Question: ## Background
- Multi threaded Core Data application - 'NSTreeController' and 'NSOutlineView' with bindings- Creates children objects in an NSOperation on a background context- Merges into main context using 'mergeChangesFromContextDidSaveNotification'

## Problem
- If I queue 20 children creation operations up, once the merges have completed, I see only about 10-15 child objects in the outline view.- If I set the max concurrent operations to 1, it works perfectly and I see 20 children.
## Question
Is what I'm trying to do impossible? I can see how core data might struggle to do the merges successfully. Or is there an issue with my code?
## Code
'''
-(id)init {
self = [super init];
queue = [[NSOperationQueue alloc] init];
[queue setMaxConcurrentOperationCount:10]; // If this is 1, it works like a dream. Anything higher and it bombs.
return self;
}
-(IBAction)addTrainingEntryChild:(id)sender {
moc = [[NSApp delegate] managedObjectContext];
JGTrainingBase *groupToAddTo = [[tree selectedObjects] objectAtIndex:0];
for (NSUInteger i = 0; i < 20; i++) {
JGAddChildrenObjectOperation *addOperation = [[JGAddChildrenObjectOperation alloc] init];
[addOperation addChildObjectToGroup:[groupToAddTo objectID]];
[queue addOperation:addOperation];
}
}
'''
'''
-(id)addChildObjectToGroup:(NSManagedObjectID *)groupToAddToID_ {
groupToAddToObjectID = groupToAddToID_;
return self;
}
-(void)main {
[self startOperation];
JGTrainingBase *groupToAddTo = (JGTrainingBase *)[imoc objectWithID:groupToAddToObjectID];
JGTrainingBase *entryChildToAdd = [JGTrainingBase insertInManagedObjectContext:imoc];
[groupToAddTo addChildren:[NSSet setWithObject:entryChildToAdd]];
[imoc save];
[self cleanup];
[self finishOperation];
}
-(void)mergeChanges:(NSNotification *)notification {
NSManagedObjectContext *mainContext = [[NSApp delegate] managedObjectContext];
[mainContext performSelectorOnMainThread:@selector(mergeChangesFromContextDidSaveNotification:)
withObject:notification
waitUntilDone:YES];
}
-(void)startOperation {
// Omitted - Manage isExecuting, isPaused, isFinished etc flags
imoc = [[NSManagedObjectContext alloc] init];
[imoc setPersistentStoreCoordinator:[[NSApp delegate] persistentStoreCoordinator]];
[imoc setUndoManager:nil];
[imoc setMergePolicy:NSMergeByPropertyStoreTrumpMergePolicy];
[imoc setStalenessInterval:0];
[[NSNotificationCenter defaultCenter] addObserver:self
selector:@selector(mergeChanges:)
name:NSManagedObjectContextDidSaveNotification
object:imoc];
}
-(void)finishOperation {
// Omitted - Manage isExecuting, isPaused, isFinished etc flags
}
'''
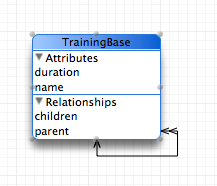
Answer: Your operations are using different "versions" of the entity from the store. Consider this order of operations:
You create 2 operations, let's call them O:F and O:G which are to add children F and G to group 1, noted as G:1 with a children entry set [A,B,C,D,E].
The operation queue dequeues O:F and O:G at the same time, thus they both fetch a managed object context and entity G:1.
O:F sets children of G:1 to [A,B,C,D,E,F].
O:G sets children of G:2 to [A,B,C,D,E,G].
It doesn't matter which operation wins, you will end up with either [A,B,C,D,E,F] or [A,B,C,D,E,G], both of which are incorrect values in the store.
I believe CoreData should be throwing an optimistic locking error in one of those threads though, as it's changes would be out of date. But I could be wrong.
The bottom line is you're mutating the same object across threads without synchronizing the state of the object. Instead of creating 20 operations create 1 operation which adds 20 objects, but you have a core architectural problem of trying to mutate the same object from multiple threads without synchronization.
That will fail every time.